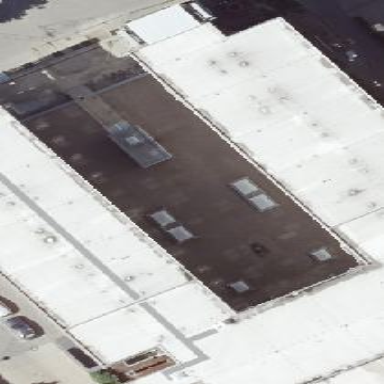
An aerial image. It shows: Building with black tar roof and pink walls.